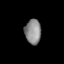
Tissue: lung
Cell type: Epithelial cells
Senescence score: 0.2142
Nuclear area (px): 391
Mean DAPI intensity: 138.404